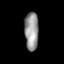
Tissue: prostate
Cell type: Fibroblasts
Senescence score: 0.7046
Nuclear area (px): 523
Mean DAPI intensity: 150.203